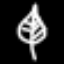
Label: leaf